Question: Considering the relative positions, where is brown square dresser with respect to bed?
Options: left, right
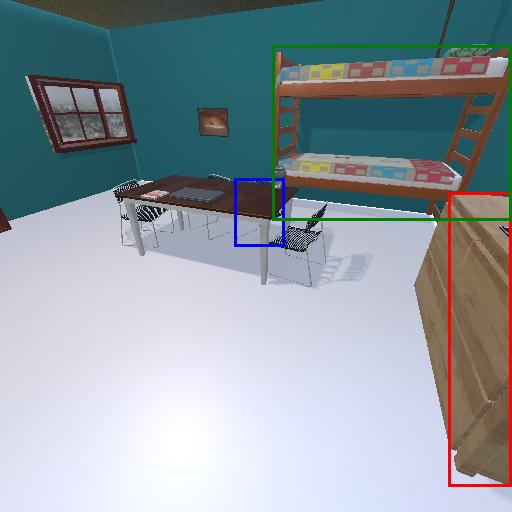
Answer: left